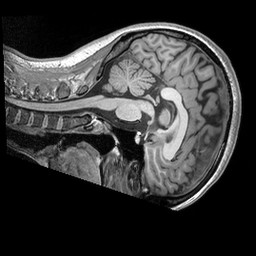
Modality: T1w
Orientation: sagittal
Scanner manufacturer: siemens
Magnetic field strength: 3 T
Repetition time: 2.53 s
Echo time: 0.00298 s